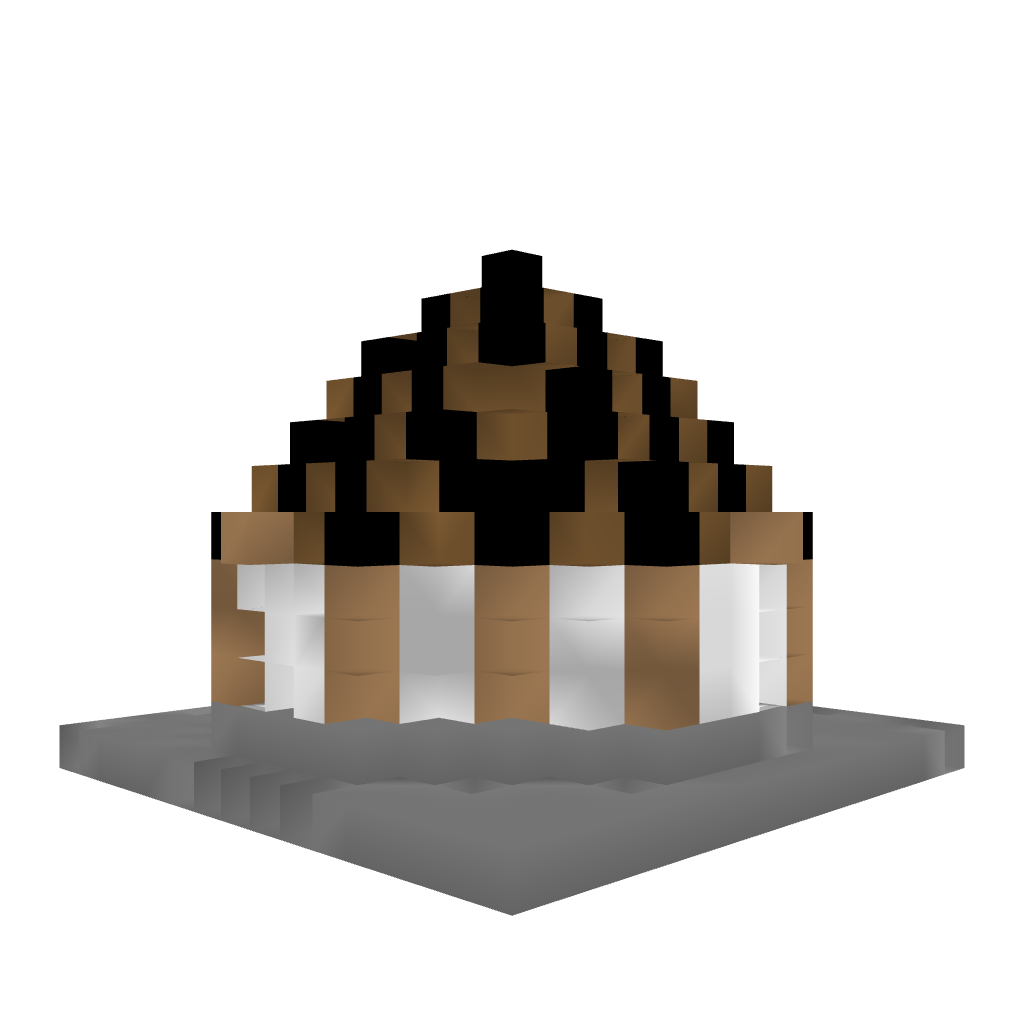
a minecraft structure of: Pony go round! bad low quality